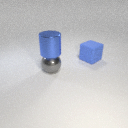
large gray metal sphere below large blue metal cylinder